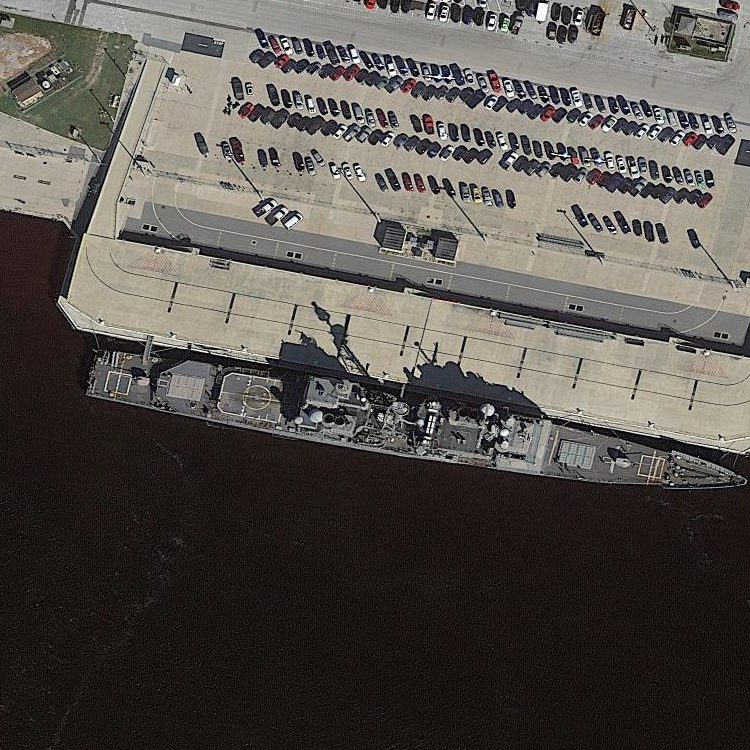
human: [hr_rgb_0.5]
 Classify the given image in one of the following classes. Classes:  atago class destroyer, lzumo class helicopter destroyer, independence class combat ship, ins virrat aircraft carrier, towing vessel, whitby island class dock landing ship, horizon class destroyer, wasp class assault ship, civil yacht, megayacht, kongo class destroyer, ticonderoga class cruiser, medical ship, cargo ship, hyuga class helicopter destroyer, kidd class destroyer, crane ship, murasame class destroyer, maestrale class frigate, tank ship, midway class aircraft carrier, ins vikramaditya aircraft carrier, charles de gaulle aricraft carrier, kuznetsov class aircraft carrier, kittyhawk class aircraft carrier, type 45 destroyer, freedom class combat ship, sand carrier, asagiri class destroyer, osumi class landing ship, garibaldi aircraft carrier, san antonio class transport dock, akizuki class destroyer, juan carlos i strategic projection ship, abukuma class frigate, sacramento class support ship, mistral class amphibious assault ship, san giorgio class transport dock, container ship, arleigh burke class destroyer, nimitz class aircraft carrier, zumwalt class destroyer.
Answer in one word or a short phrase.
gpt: Ticonderoga class cruiser